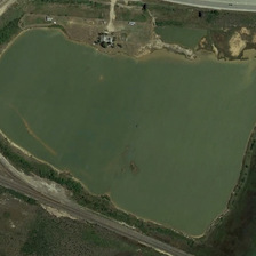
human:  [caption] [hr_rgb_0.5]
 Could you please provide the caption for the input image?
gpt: There is a green pond near the two roads.

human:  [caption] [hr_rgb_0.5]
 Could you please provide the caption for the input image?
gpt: The green pond is near two roads.

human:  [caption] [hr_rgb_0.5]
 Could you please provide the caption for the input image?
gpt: here is a green pond surrounded by two road .

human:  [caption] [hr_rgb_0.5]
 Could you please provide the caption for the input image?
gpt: There are two green ponds.

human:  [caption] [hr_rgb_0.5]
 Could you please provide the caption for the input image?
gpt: A green pond is near two roads.